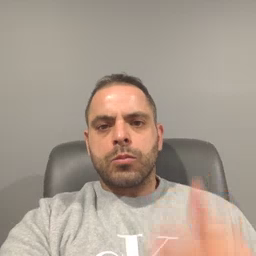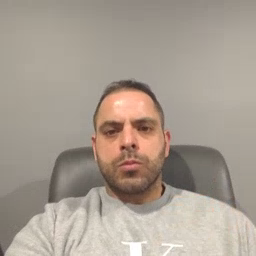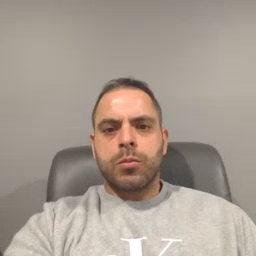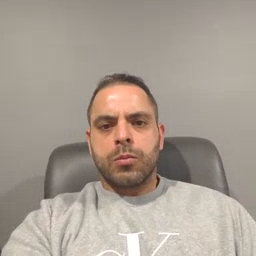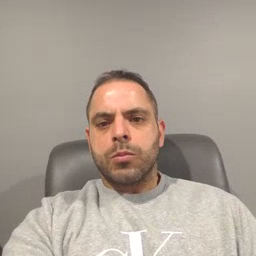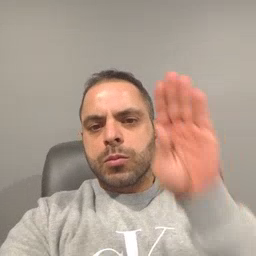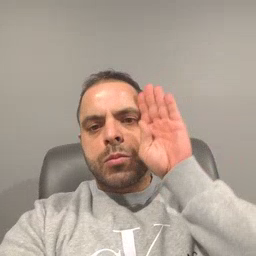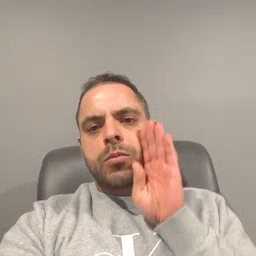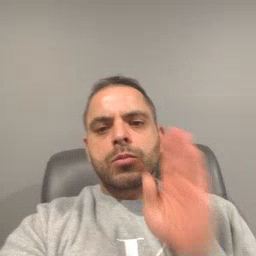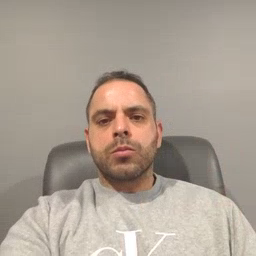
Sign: brown